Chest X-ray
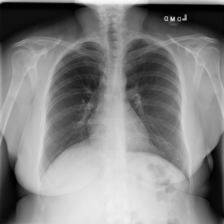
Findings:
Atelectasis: negative
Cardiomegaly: negative
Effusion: negative
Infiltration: negative
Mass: negative
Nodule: negative
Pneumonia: negative
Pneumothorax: negative
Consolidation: negative
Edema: negative
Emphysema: negative
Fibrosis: negative
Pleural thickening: negative
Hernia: negative